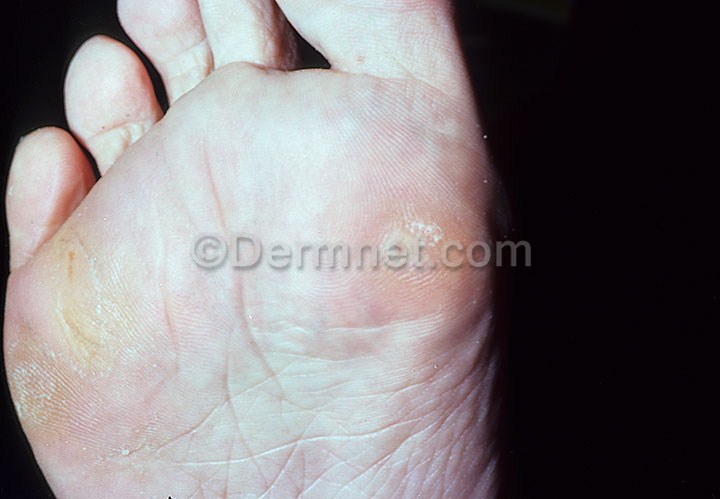
Disease: Warts Molluscum and other Viral Infections